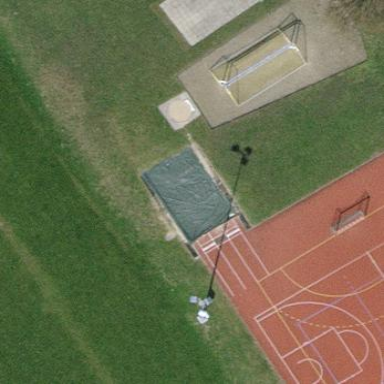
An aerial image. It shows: Sand pitch designated for long jump sports.